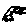
Label: car